Here is the envelope spectrum of one vibration snapshot from a rolling-element bearing, with each characteristic fault-frequency family marked on the frequency axis. Determine the bearing's health state. Answer with exactly one of: normal, inner_race, outer_race, ball.
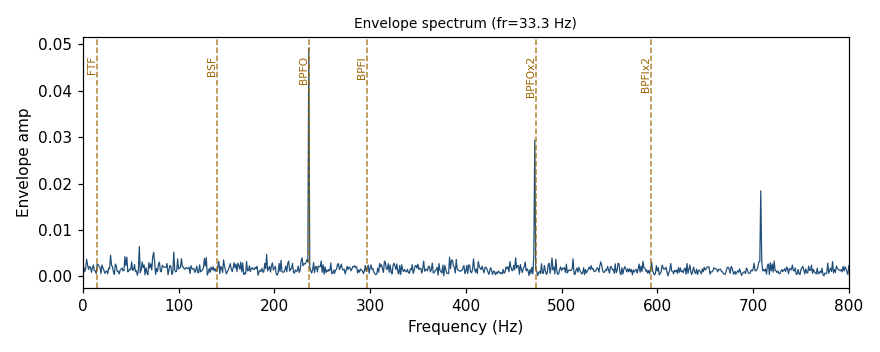
Answer: outer_race